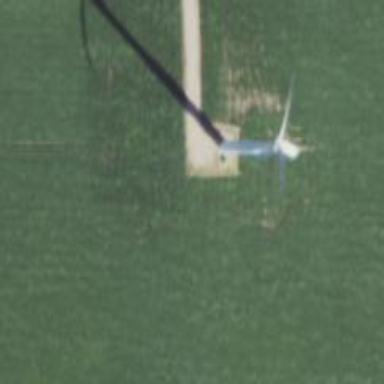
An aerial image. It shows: Wind turbine generating power.